Field crop: maize
Growth stage: 2
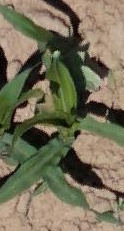
Species: maize